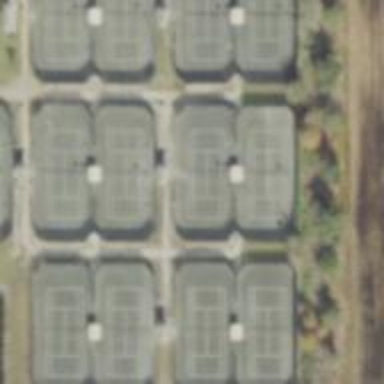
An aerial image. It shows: Asphalt tennis court.